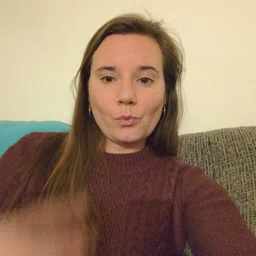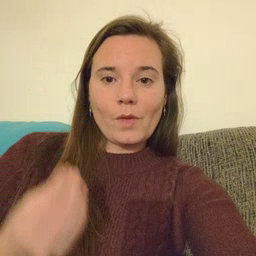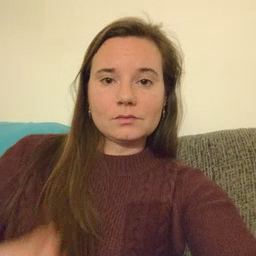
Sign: wet